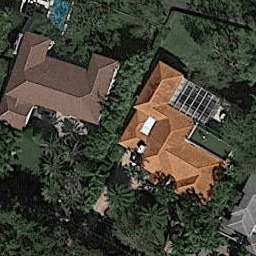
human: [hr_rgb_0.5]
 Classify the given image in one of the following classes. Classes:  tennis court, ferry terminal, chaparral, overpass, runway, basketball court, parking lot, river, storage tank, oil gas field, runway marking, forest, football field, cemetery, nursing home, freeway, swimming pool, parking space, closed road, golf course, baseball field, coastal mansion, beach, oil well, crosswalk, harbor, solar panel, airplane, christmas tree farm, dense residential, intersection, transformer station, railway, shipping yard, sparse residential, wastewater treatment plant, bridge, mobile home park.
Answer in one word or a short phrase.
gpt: coastal mansion